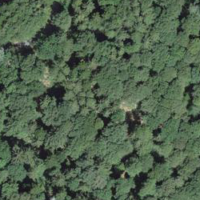
EUNIS habitat code: 44
Species observed at this site:
Silene dioica
Melittis melissophyllum